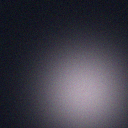
Screen state: off